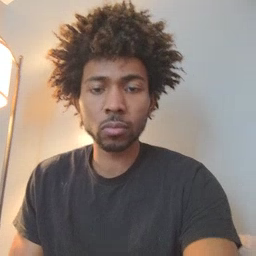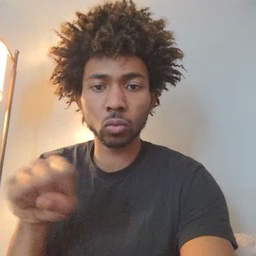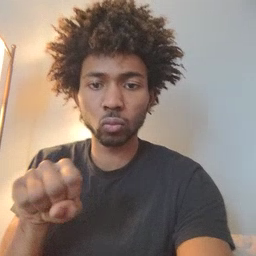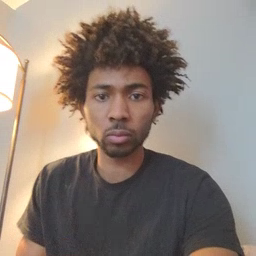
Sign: shoe